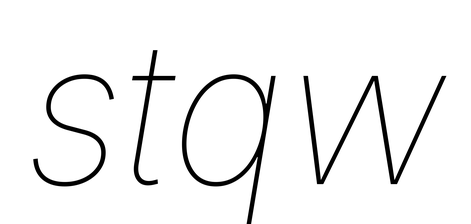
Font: Inter-Italic_Thin_Italic